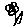
Label: flower